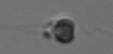
Label: Apedinella